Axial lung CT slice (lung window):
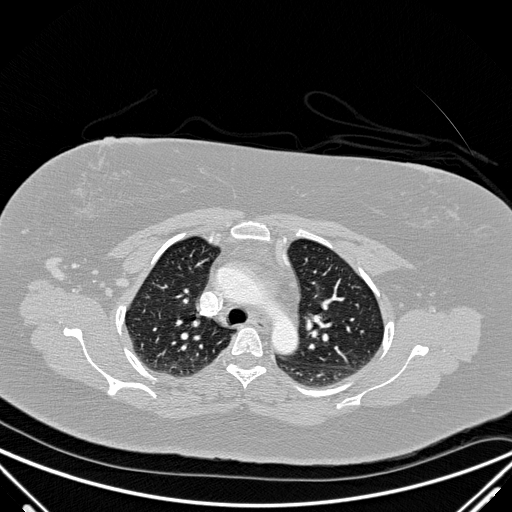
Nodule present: no